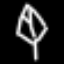
Label: leaf